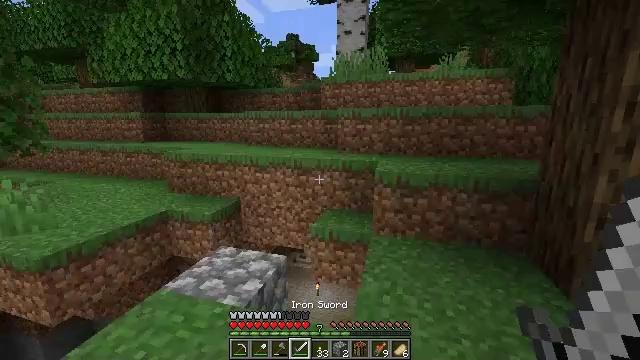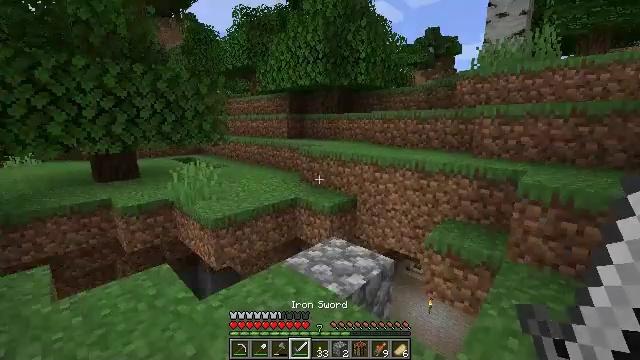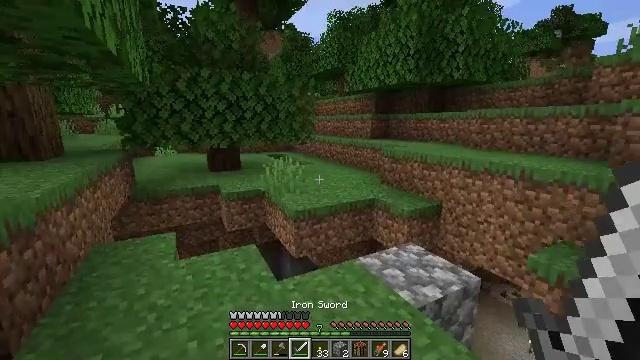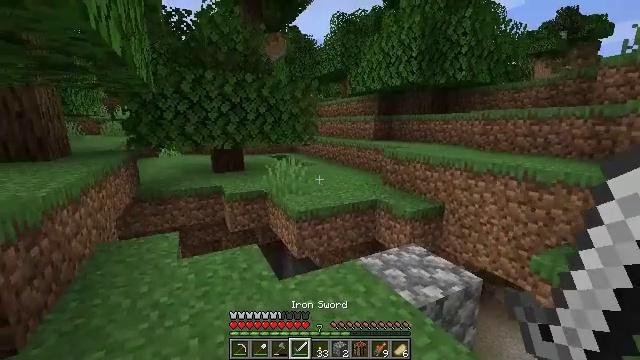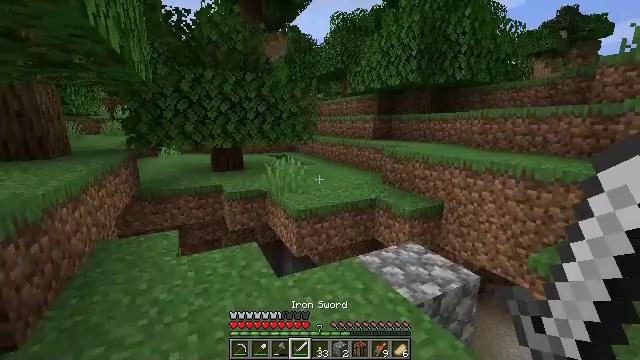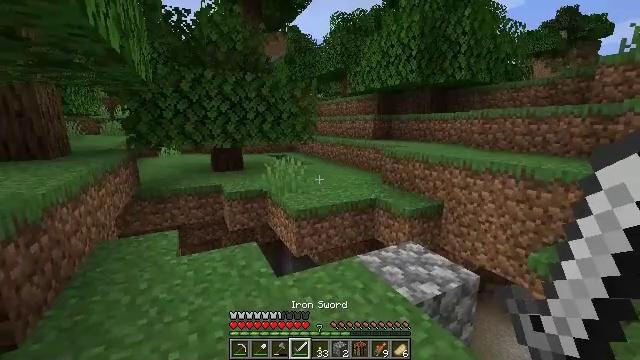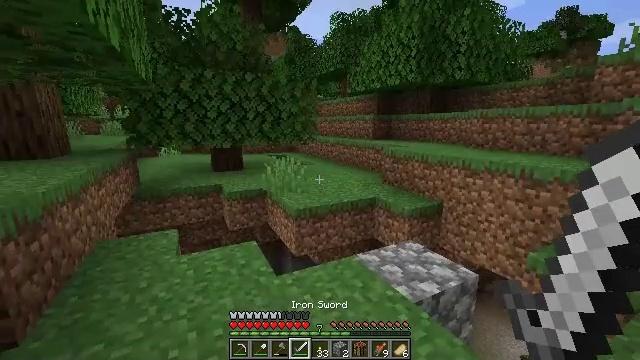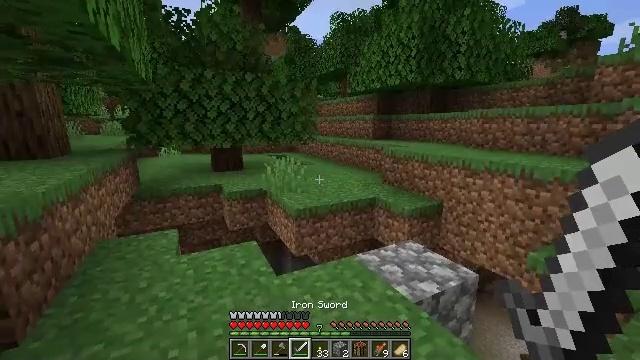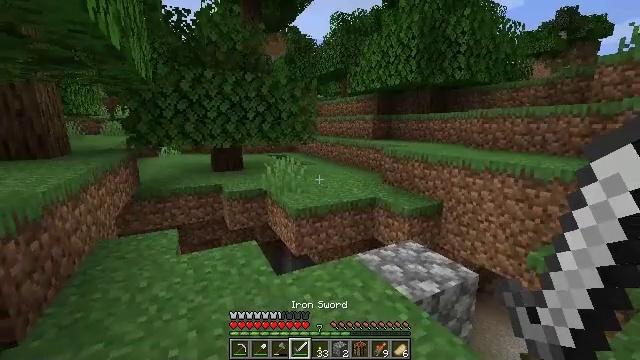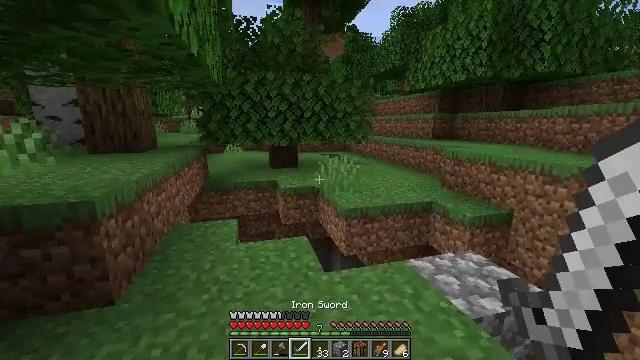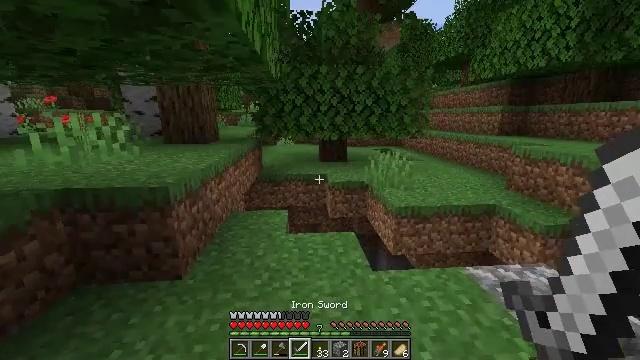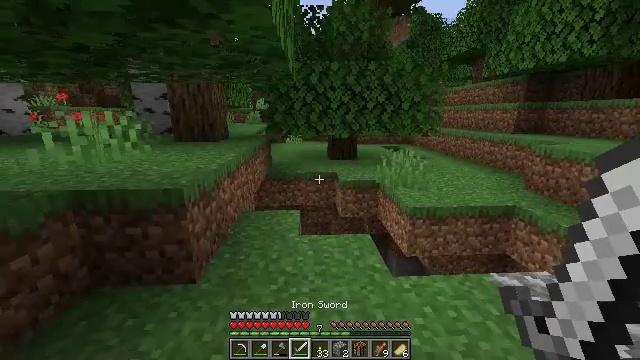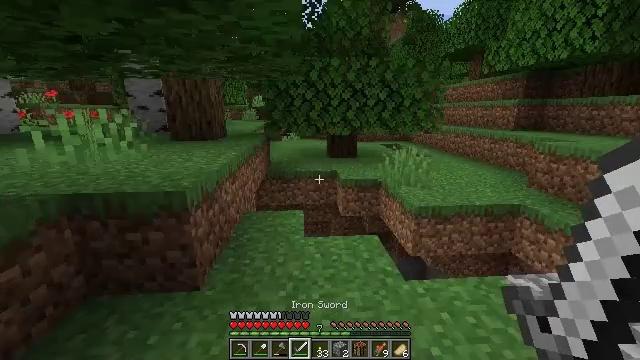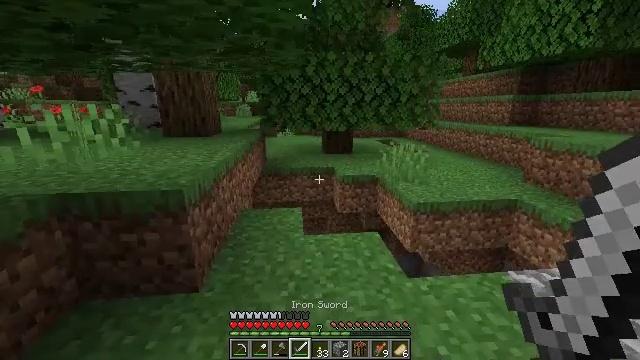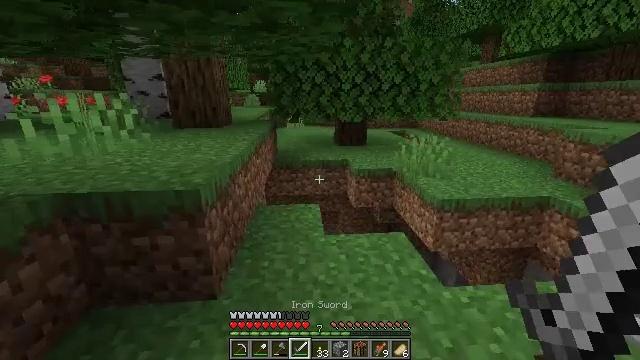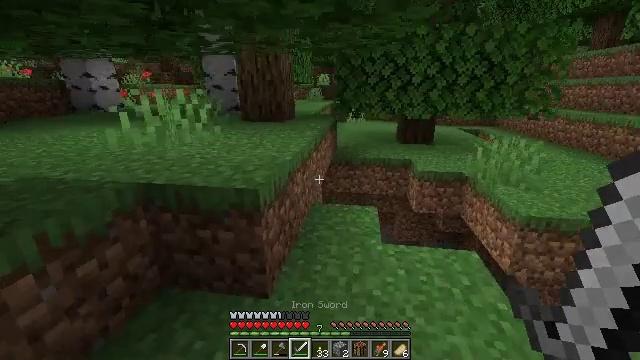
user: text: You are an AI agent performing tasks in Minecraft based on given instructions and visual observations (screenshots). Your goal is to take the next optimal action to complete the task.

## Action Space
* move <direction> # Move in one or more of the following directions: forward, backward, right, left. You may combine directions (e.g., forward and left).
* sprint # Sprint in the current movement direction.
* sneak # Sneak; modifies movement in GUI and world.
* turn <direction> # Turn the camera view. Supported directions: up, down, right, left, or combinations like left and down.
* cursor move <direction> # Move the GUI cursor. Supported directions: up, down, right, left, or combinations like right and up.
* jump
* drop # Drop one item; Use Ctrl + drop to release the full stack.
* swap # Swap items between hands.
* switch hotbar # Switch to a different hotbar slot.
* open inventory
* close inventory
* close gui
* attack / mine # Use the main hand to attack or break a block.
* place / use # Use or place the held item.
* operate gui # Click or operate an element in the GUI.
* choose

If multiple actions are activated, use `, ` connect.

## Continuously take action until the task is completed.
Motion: motion action
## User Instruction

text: Kill aquatic mobs.
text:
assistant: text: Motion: turn left
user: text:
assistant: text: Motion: turn left
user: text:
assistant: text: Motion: no_op
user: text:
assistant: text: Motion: no_op
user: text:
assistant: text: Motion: no_op
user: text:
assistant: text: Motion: no_op
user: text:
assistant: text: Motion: no_op
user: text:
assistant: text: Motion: no_op
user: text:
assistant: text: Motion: turn left
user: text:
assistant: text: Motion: move forward and move left, turn left and down
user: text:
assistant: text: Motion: move forward and move left, turn left
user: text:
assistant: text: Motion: move forward and move left, turn right
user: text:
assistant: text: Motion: move forward and move left, turn right
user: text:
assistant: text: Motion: move forward, turn left and down
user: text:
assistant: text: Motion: move forward, turn left and down
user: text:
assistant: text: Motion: turn left
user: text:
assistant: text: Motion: move left, turn left
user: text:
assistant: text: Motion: move forward and move left, turn left
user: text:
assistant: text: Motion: move forward and move left
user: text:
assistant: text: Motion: move forward and move left
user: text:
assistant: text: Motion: move forward and move left, turn up
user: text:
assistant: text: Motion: move forward and move left, turn up
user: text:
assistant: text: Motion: move forward, turn right and up
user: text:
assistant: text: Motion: move forward, turn right and up
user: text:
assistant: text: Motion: move forward
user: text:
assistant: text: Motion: move forward
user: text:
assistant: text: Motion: move forward
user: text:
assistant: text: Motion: move forward
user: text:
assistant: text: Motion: move forward
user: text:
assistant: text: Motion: move forward, jump